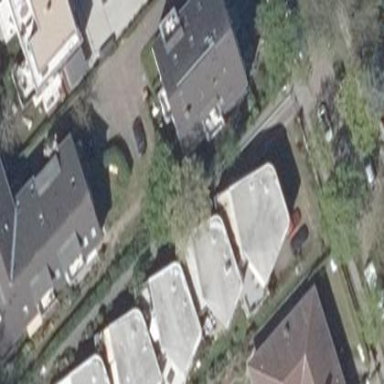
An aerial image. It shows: Detached building.